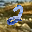
Label: 2